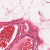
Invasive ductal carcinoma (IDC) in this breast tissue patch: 0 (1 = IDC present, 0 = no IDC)